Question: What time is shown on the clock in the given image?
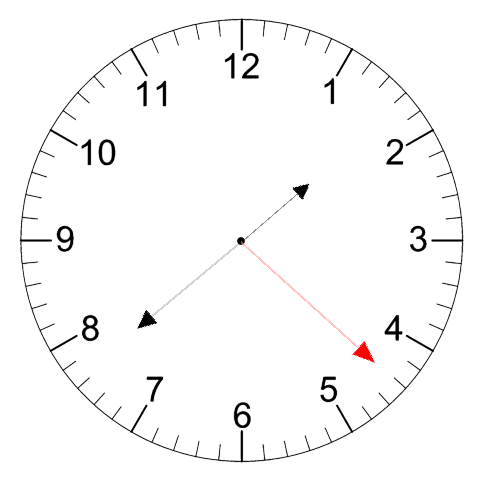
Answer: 01:38:22